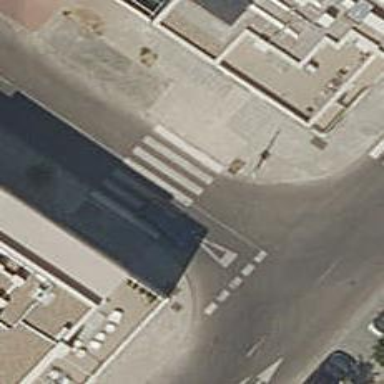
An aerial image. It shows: Zebra crossing on the road.